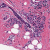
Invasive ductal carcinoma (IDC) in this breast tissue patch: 0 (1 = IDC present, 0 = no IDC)